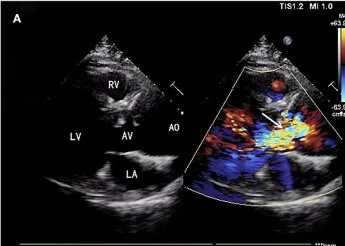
(A) Aortic valve insufficiency complicated with severe aortic regurgitation (AR).
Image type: radiology (ultrasound)